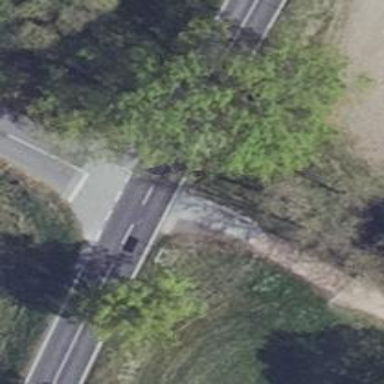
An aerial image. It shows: Secondary road with asphalt surface.